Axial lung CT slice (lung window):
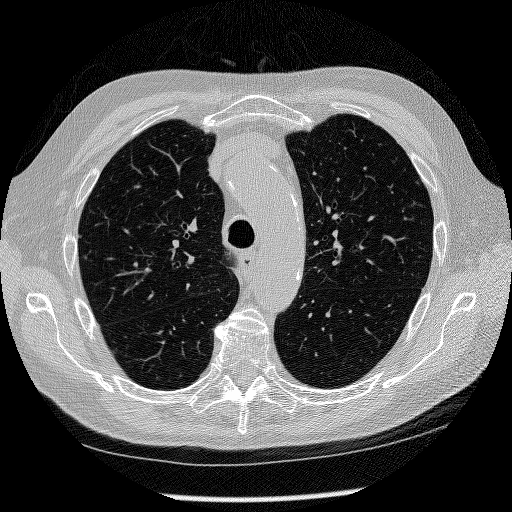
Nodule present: no